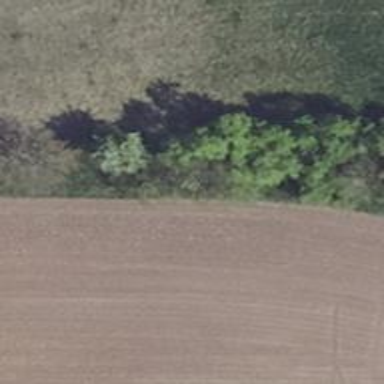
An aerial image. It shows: Row of trees in natural setting.